Field crop: maize
Growth stage: 1
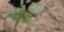
Species: datura